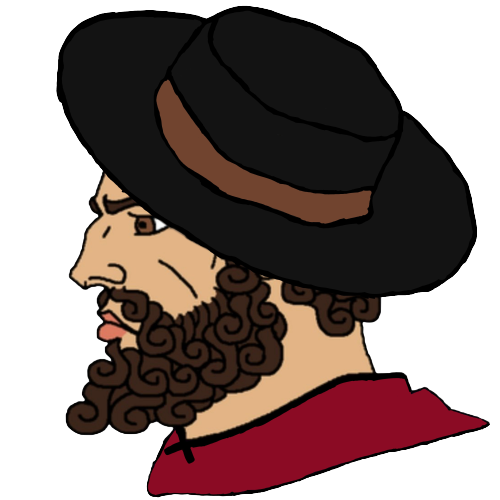
Label: 4_Yes_Chad